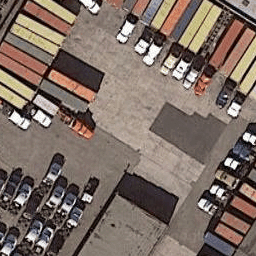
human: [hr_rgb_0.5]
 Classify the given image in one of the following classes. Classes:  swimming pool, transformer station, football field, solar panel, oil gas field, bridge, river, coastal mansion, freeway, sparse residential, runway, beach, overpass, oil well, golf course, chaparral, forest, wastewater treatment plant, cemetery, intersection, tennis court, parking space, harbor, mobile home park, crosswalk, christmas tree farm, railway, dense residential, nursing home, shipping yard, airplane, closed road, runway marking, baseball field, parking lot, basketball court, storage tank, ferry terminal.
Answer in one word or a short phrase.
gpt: shipping yard